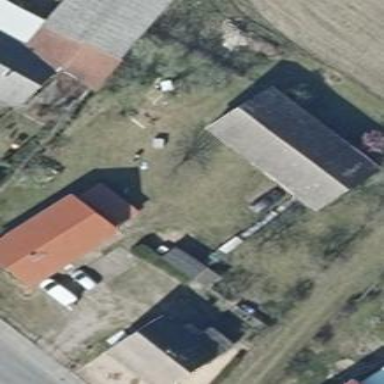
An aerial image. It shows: Gabled roof of grey-colored farm auxiliary building with its roof oriented along the structure.